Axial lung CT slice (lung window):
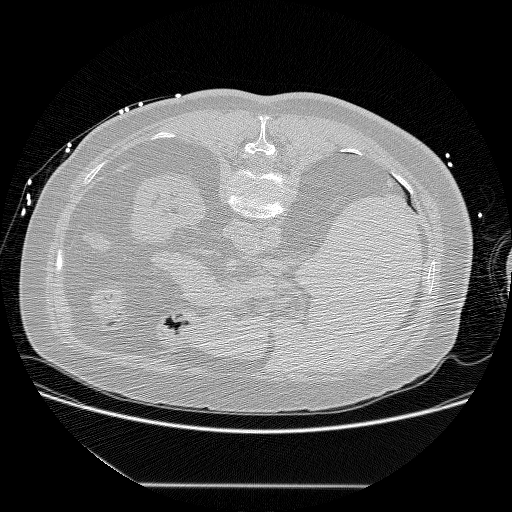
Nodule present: no